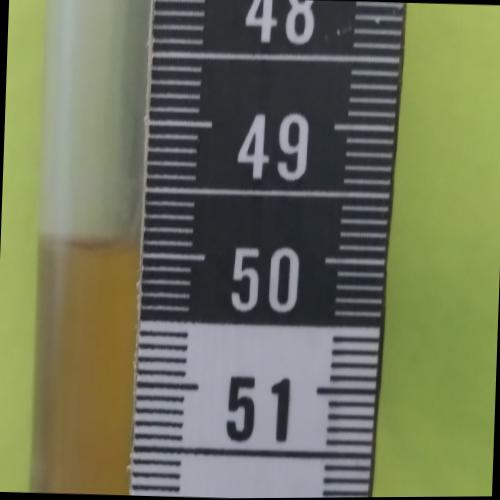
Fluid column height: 49.9 cm